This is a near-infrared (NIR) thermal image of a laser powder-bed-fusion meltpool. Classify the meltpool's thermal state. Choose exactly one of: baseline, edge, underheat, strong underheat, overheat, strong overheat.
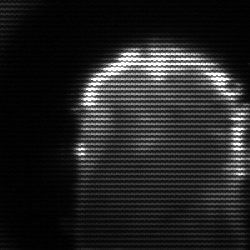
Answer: baseline